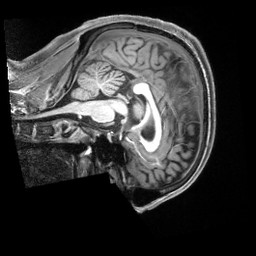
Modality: T1w
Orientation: sagittal
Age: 23
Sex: male
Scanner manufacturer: siemens
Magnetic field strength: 3 T
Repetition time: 2.3 s
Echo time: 0.00229 s